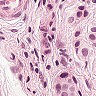
Metastatic tissue present: yes